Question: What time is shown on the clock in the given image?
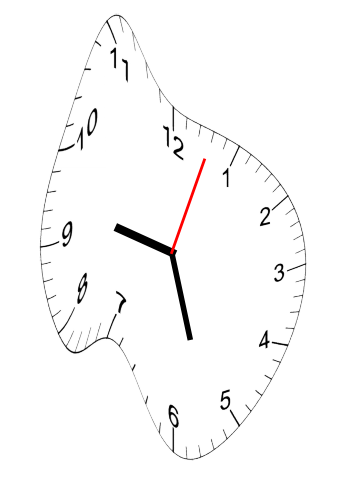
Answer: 09:27:03